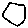
Label: circle